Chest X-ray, PA view. Patient: 51 years old, sex M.
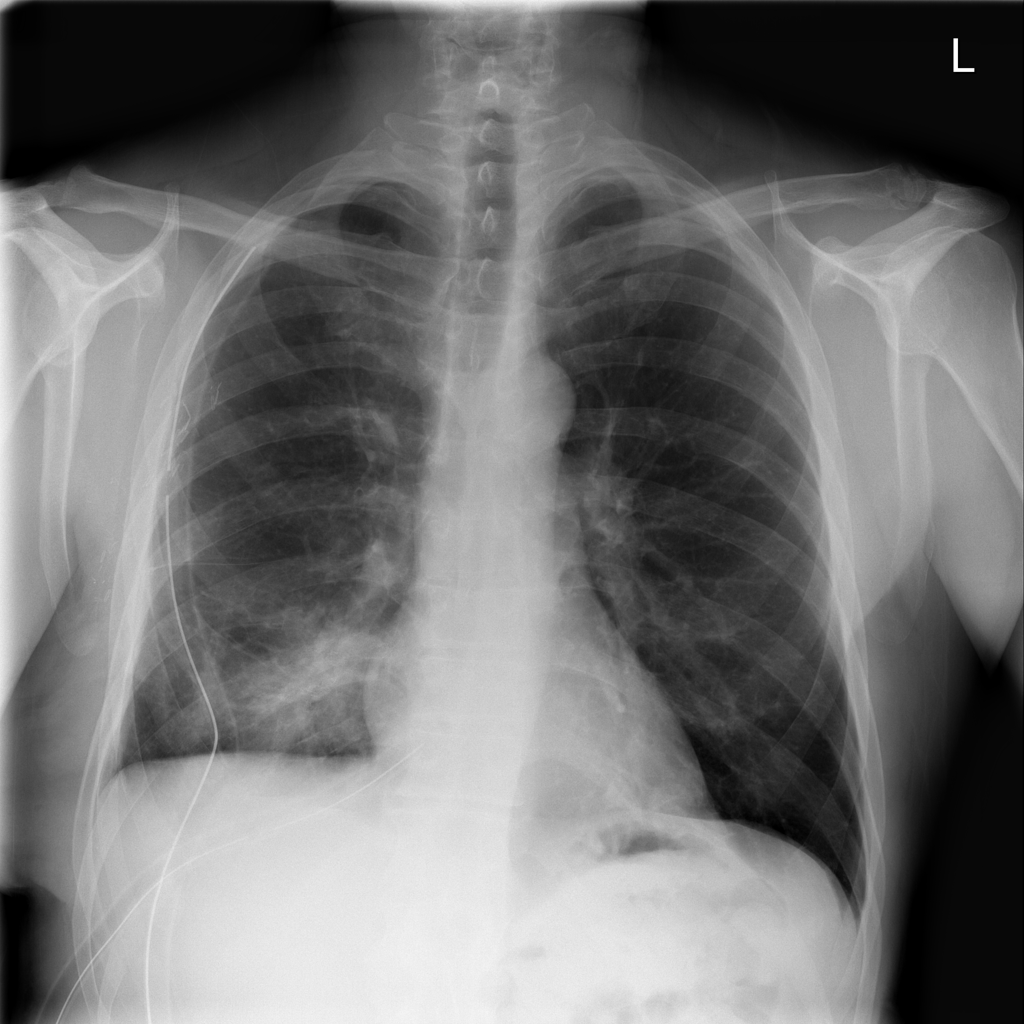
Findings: No Finding